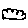
Label: cloud